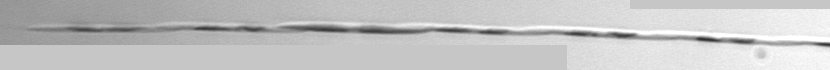
Label: Pseudo-nitzschia